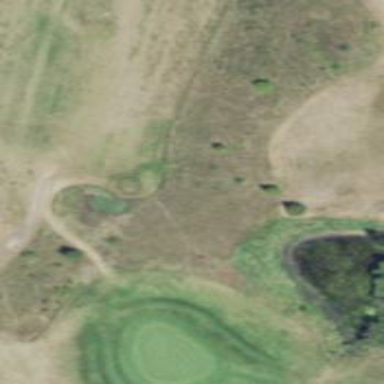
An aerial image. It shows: Golf rough area.